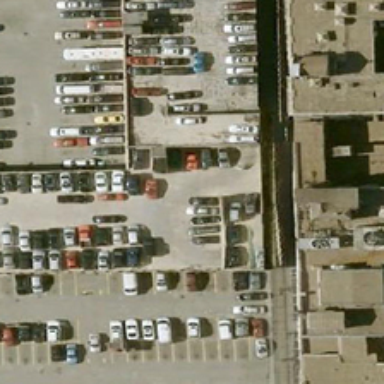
Many cars are in a parking lot near several buildings .